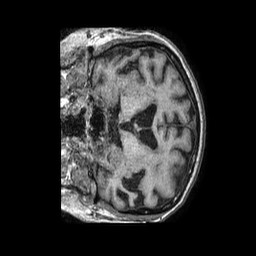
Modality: T1w
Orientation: coronal
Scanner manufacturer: philips
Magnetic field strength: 1.5 T
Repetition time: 0.007548 s
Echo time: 0.003439 s